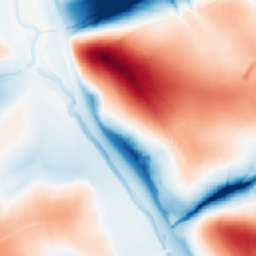
Category: classical
Decomposition family: gaussian_anisotropic
Decomposition parameters: sigma_x: 5
sigma_y: 50
Upsampling method: nearest
Upsampling parameters: scale: 8
Upsampling scale: 8